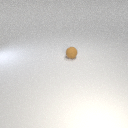
small brown rubber sphere